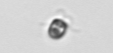
Label: Pyramimonas